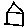
Label: house